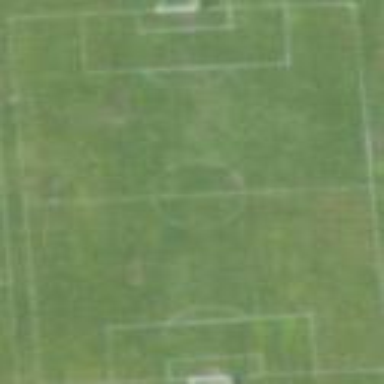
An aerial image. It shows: McQuillan Field Soccer is grass pitch used for soccer.